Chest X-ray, AP view. Patient: 56 years old, sex M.
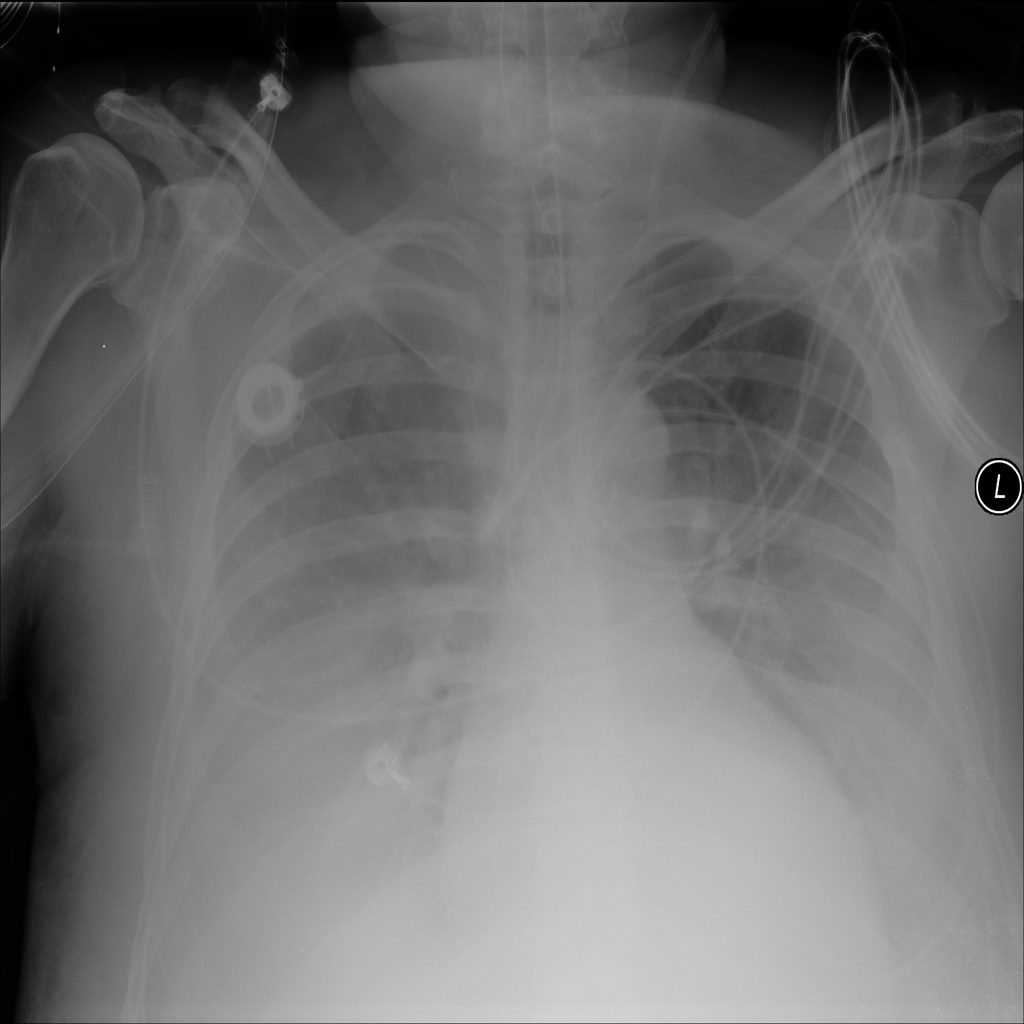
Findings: Effusion